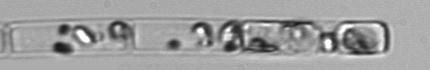
Label: Guinardia_delicatula_TAG_internal_parasite